Interaction volume radius: 10 \u00c5
Interaction volume height: 35 \u00c5
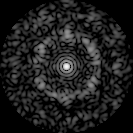
Disorder parameter: 0.7334